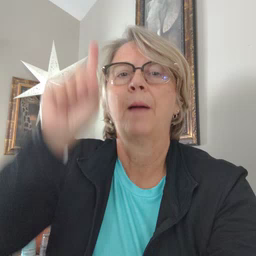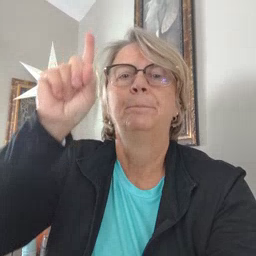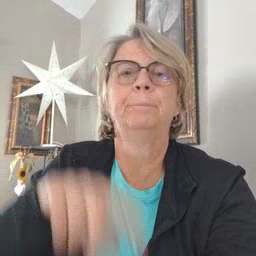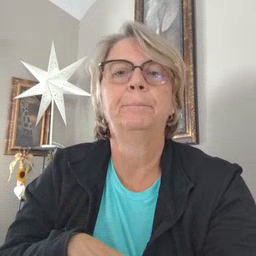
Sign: up